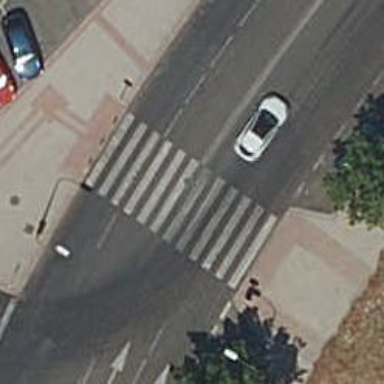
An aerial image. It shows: Marked crossing with visible markings.